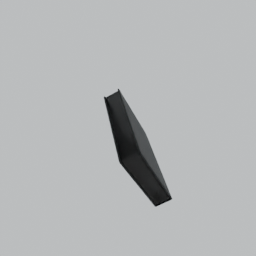
Label: tools